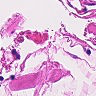
Metastatic tissue present: no